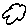
Label: cloud